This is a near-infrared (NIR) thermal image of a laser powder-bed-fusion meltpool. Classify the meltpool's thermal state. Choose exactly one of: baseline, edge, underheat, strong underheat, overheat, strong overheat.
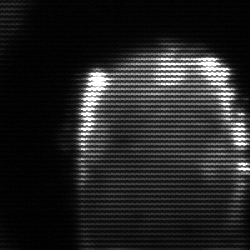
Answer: baseline